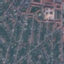
Land use / land cover class: Residential